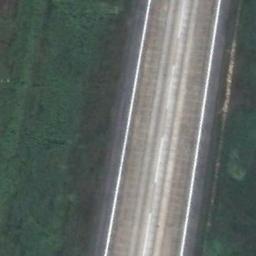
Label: runway